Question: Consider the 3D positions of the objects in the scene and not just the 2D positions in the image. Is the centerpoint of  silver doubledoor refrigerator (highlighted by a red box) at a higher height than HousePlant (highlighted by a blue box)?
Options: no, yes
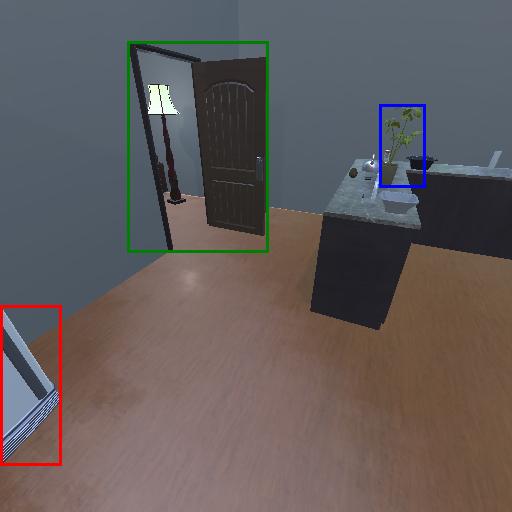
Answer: no